Question: I want to achieve the expected layout below (first image) but stuck with actual layout (second one)

Here is how I started
'''
.parent .child{
float: left;
width: 25%;
height: 50px;
margin: 5px 2px 2px 2px;
background: #000;
}
'''
How can i take it further to expected layout?
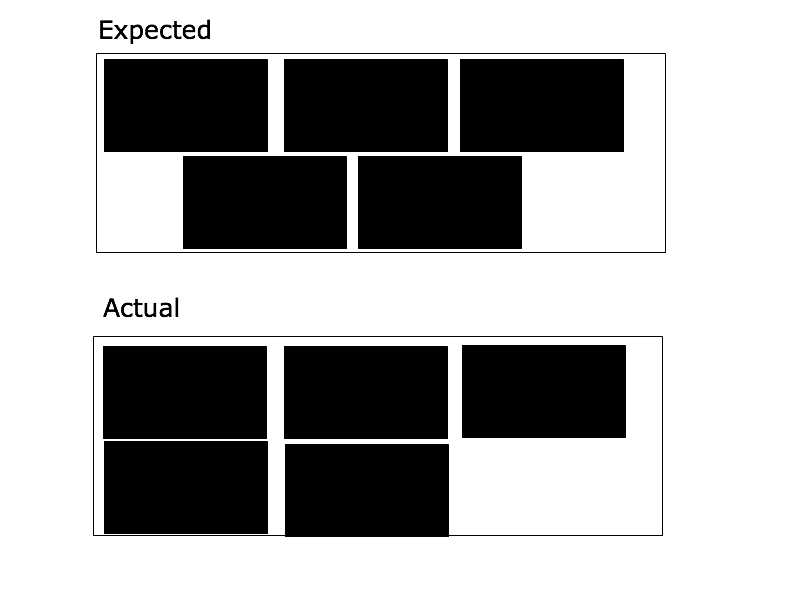
Answer: keep css :change float left to display:inline-block
'''
.parent{ text-align: center;}
.parent .child{
display:inline-block;
width: 25%;
height: 50px;
margin: 5px 2px 2px 2px;
background: #000;
}
'''